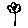
Label: flower